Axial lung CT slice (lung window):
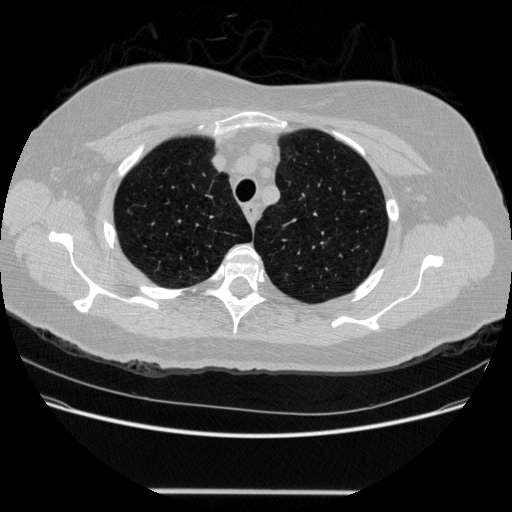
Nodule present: no